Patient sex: M
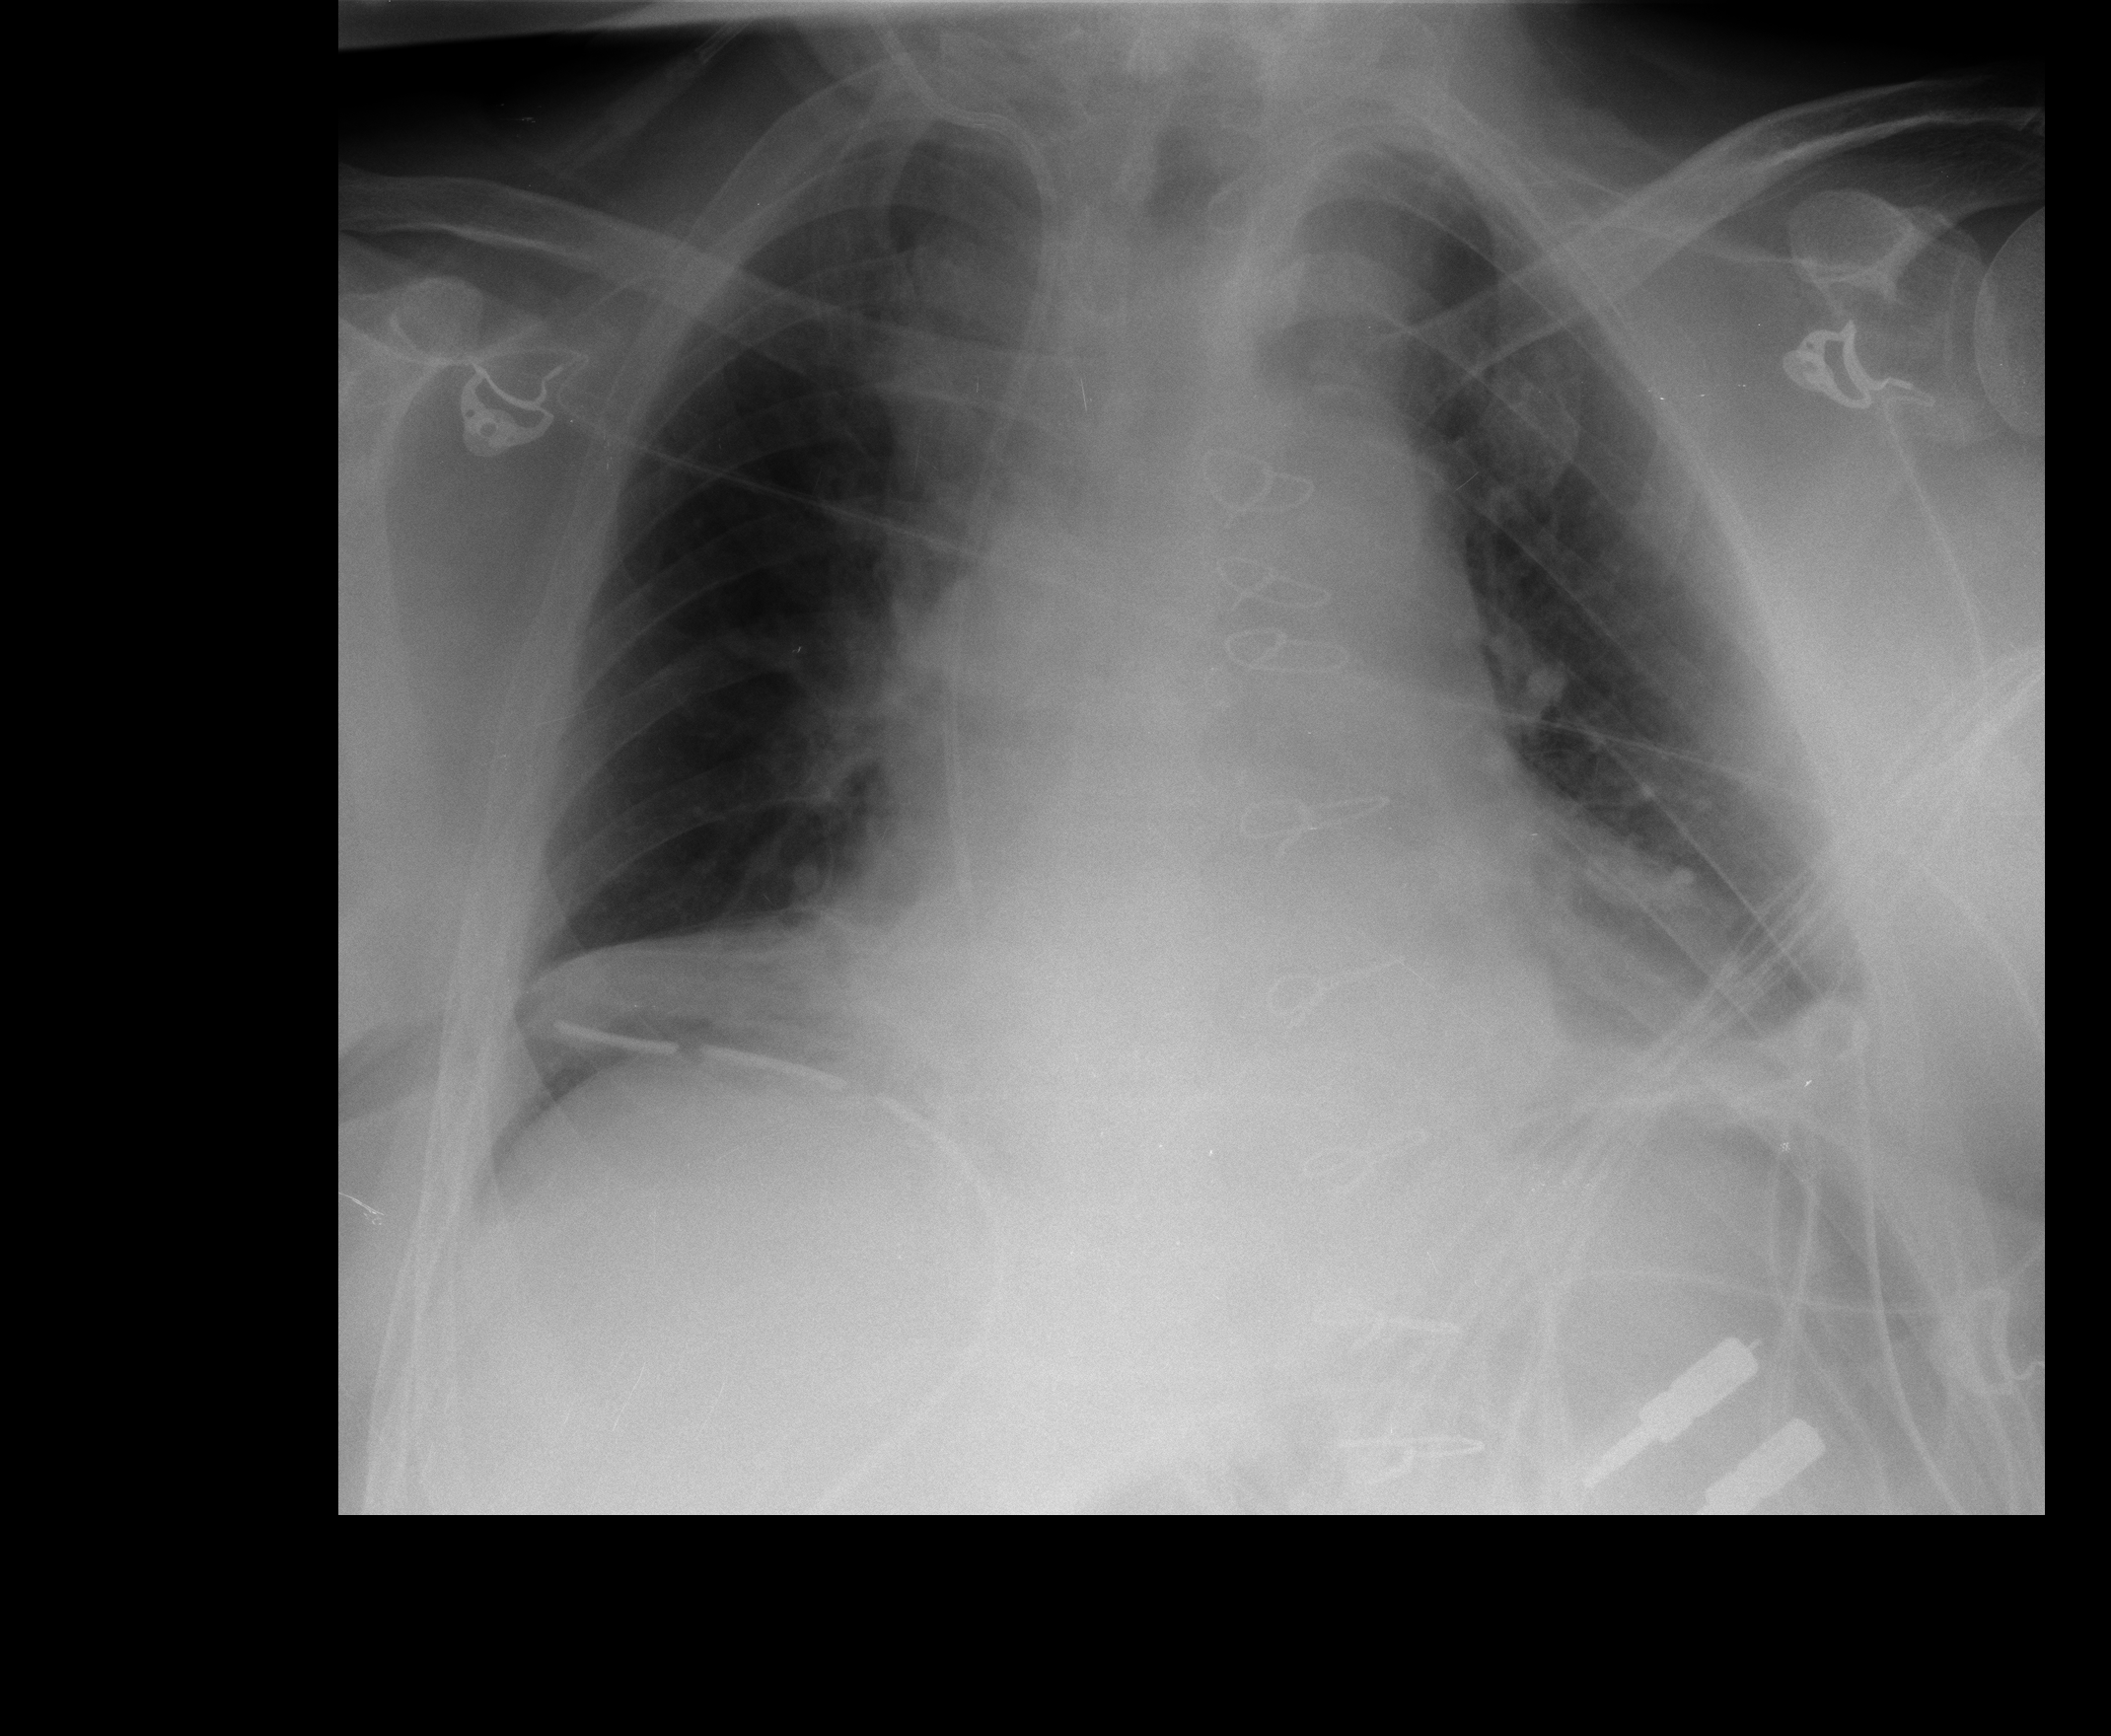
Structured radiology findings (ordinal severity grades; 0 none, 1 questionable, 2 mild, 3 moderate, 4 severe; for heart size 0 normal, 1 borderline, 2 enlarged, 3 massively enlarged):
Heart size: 0
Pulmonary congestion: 0
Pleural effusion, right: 0
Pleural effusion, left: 2
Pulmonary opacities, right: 0
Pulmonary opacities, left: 0
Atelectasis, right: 1
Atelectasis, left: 2